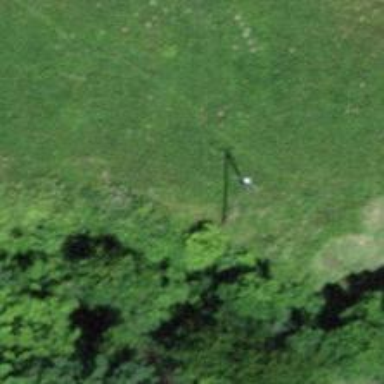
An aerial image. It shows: Utility pole in the area.